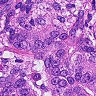
Metastatic tissue present: yes